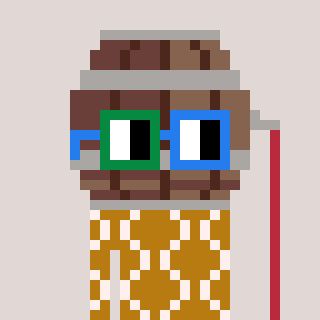
a pixel art character with square green and blue glasses, a wine barrel-shaped head and a gold-colored body on a warm background